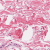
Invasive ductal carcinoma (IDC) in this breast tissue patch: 0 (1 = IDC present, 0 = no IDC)